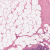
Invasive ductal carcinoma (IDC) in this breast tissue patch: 0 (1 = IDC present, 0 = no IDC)